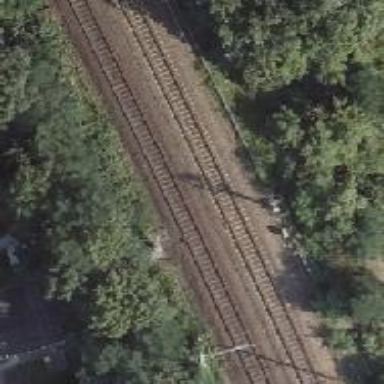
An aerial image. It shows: Railway signal.